Interaction volume radius: 5 \u00c5
Interaction volume height: 10 \u00c5
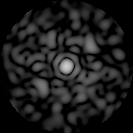
Disorder parameter: 0.7763